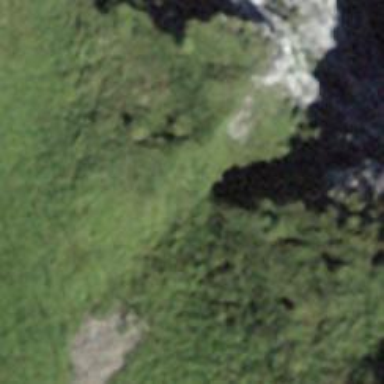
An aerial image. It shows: Natural cliff.